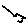
Label: bird